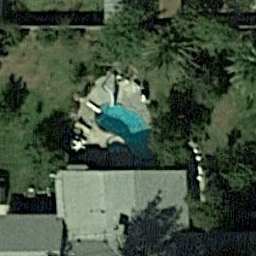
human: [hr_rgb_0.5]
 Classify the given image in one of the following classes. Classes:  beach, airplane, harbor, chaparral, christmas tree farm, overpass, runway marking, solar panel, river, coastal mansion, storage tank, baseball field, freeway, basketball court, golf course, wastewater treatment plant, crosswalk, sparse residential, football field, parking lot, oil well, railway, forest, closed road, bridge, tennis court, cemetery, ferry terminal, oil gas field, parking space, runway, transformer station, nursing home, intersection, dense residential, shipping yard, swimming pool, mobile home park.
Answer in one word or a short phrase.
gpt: swimming pool